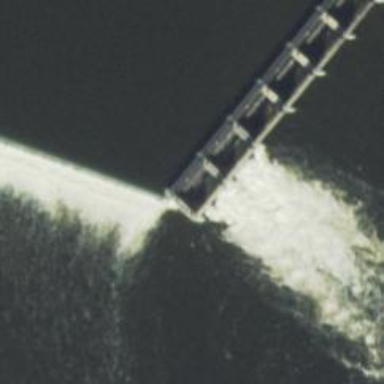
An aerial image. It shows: Dam along waterway.